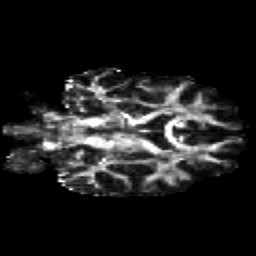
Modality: FA
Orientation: coronal
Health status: healthy
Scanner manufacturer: siemens
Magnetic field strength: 3 T
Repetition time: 12 s
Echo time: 0.092 s